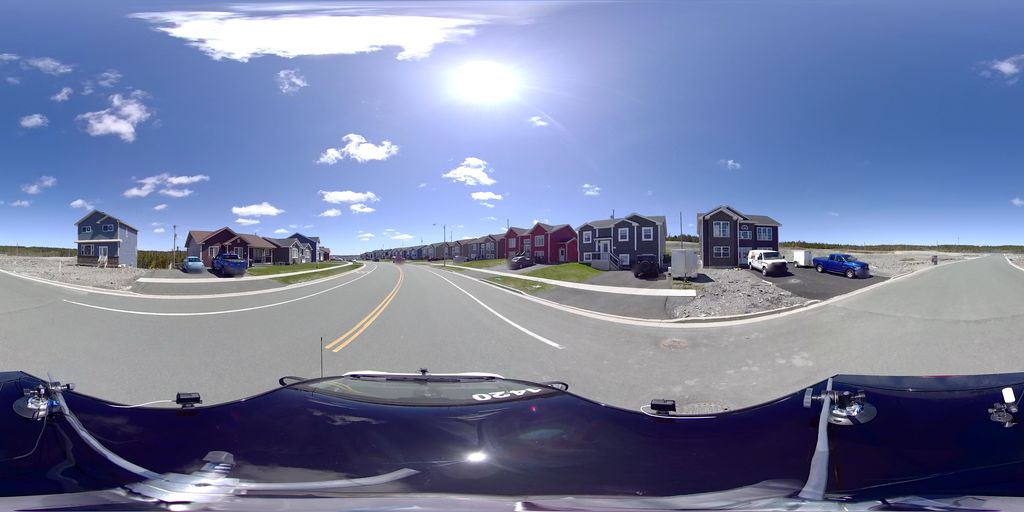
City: st_johns